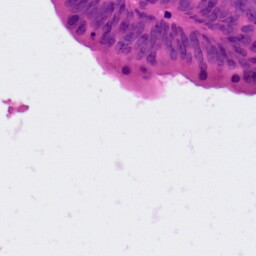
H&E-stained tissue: Colon